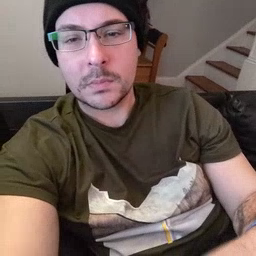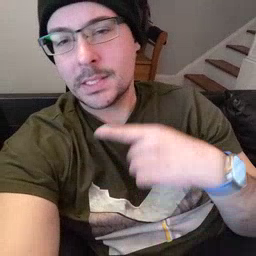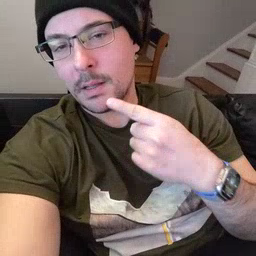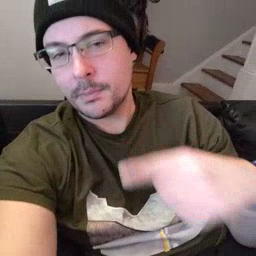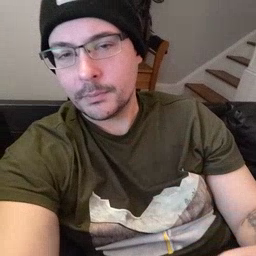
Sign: say